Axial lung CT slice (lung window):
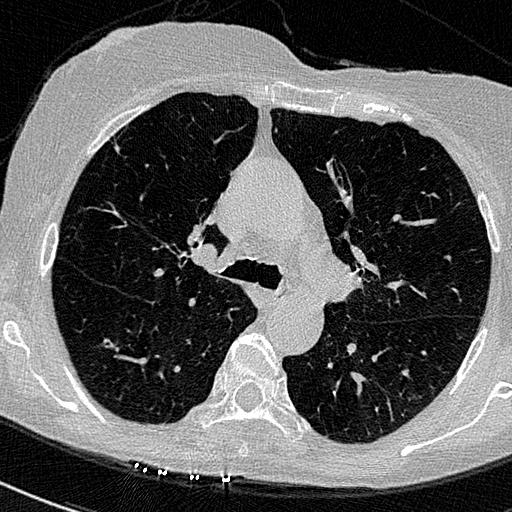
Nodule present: no